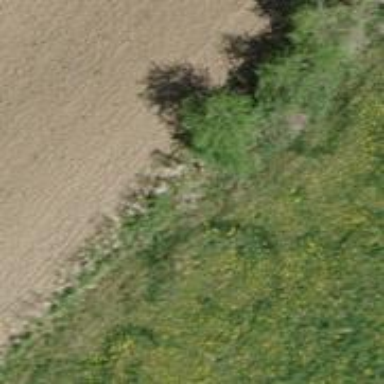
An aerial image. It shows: Hedge acting as barrier.